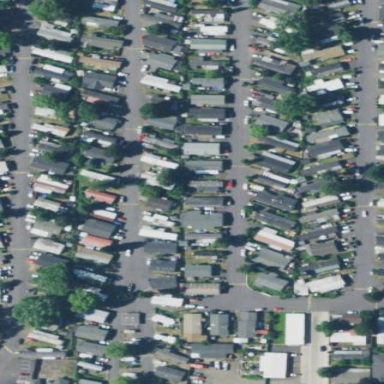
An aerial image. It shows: Residential area designated as trailer park.